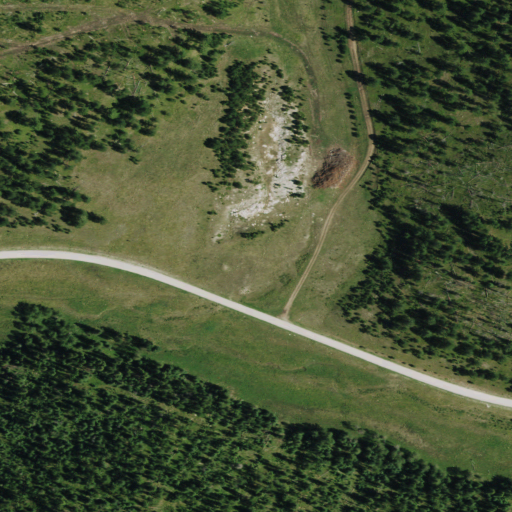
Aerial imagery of valley in South Dakota named Hay Draw containing evergreen forest, grassland, and shrub